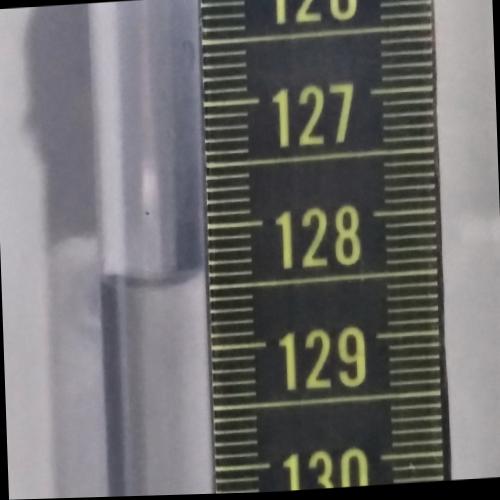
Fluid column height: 128.4 cm